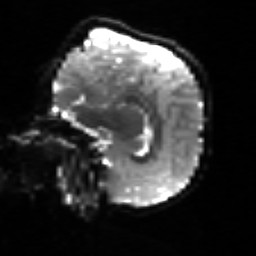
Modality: sbref
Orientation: sagittal
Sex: male
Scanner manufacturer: siemens
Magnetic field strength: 3 T
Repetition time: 5 s
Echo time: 0.071 s